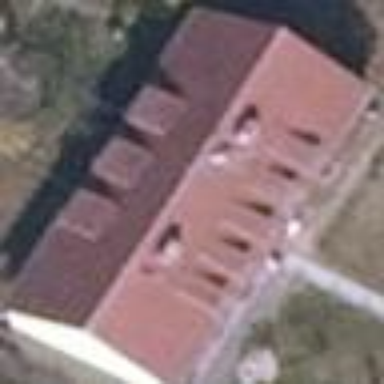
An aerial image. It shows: Building with gabled roof.